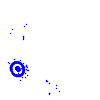
Particle: electron